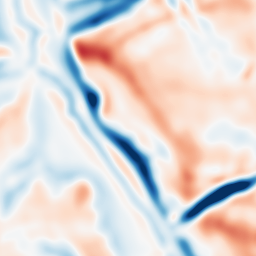
Category: multiscale
Decomposition family: dog
Decomposition parameters: sigma_low: 5
sigma_high: 10
Upsampling method: quartic
Upsampling parameters: scale: 4
Upsampling scale: 4